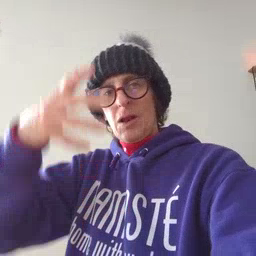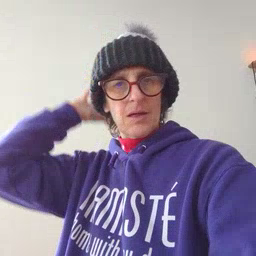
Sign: lion